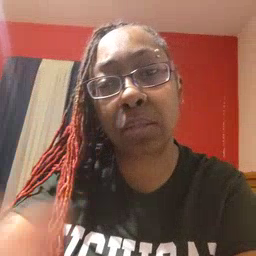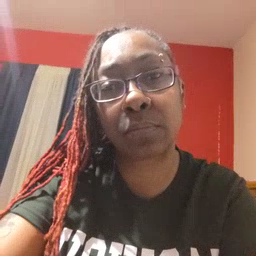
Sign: bug